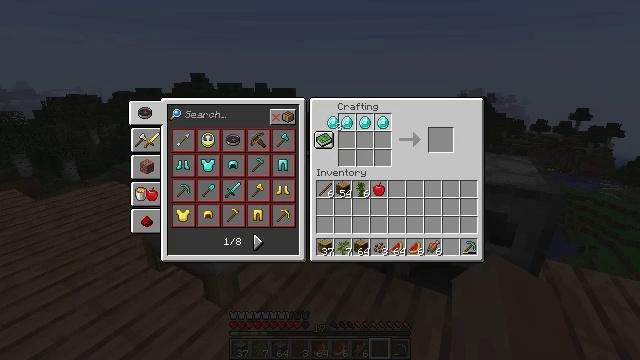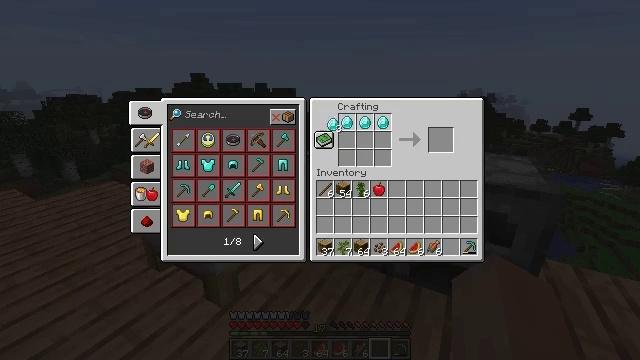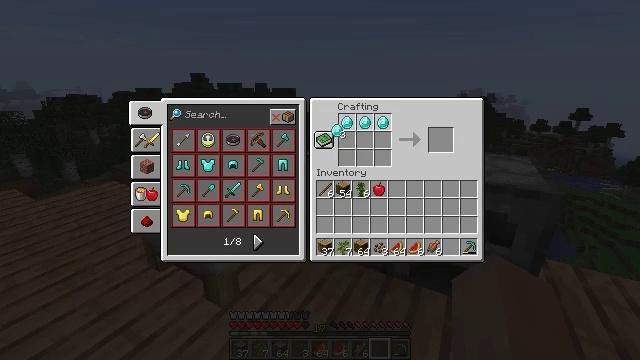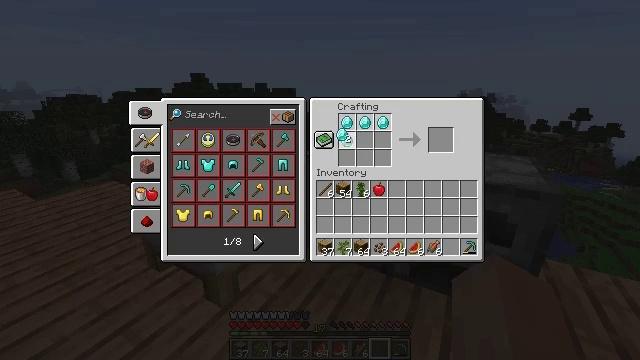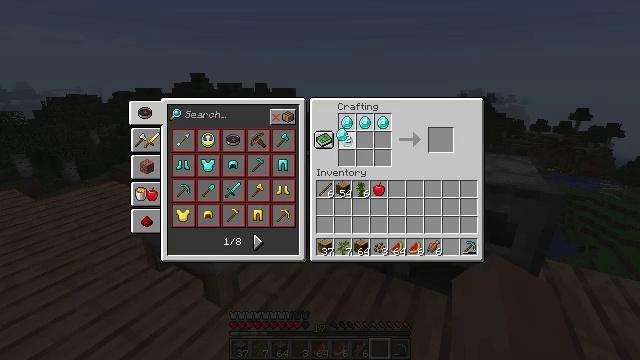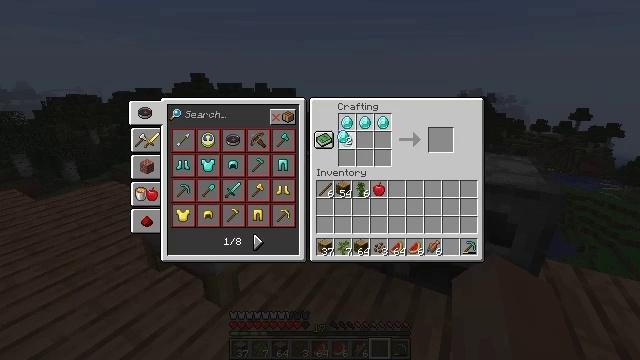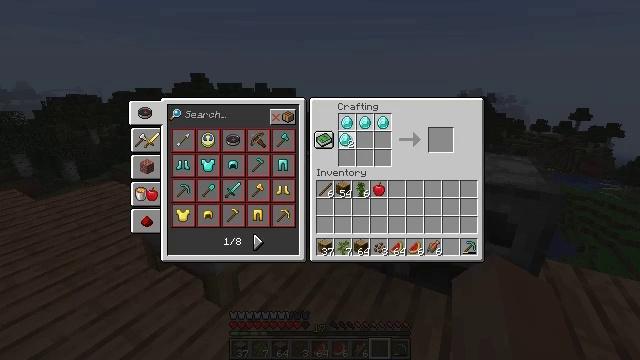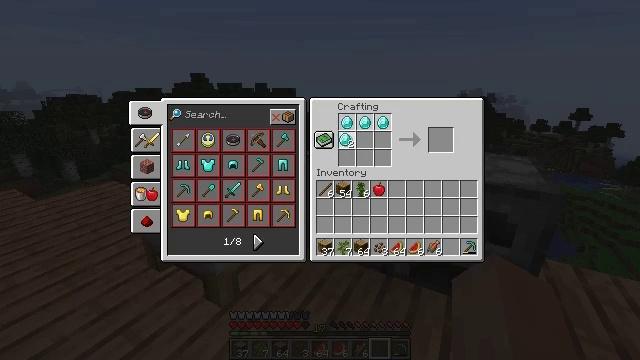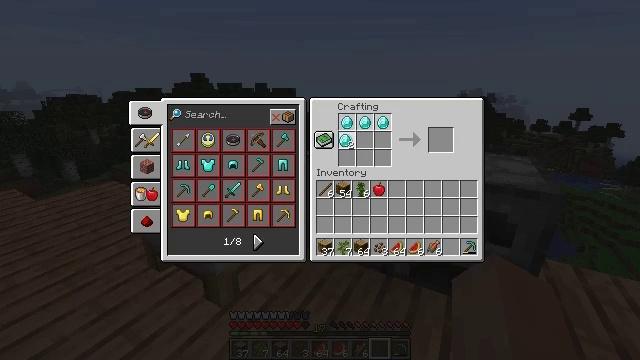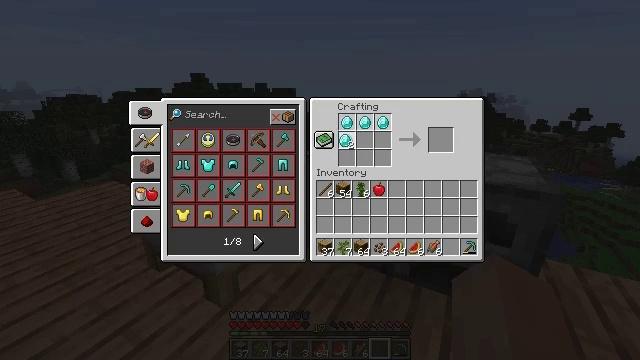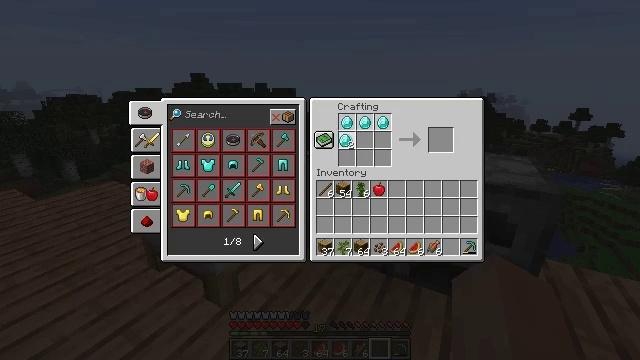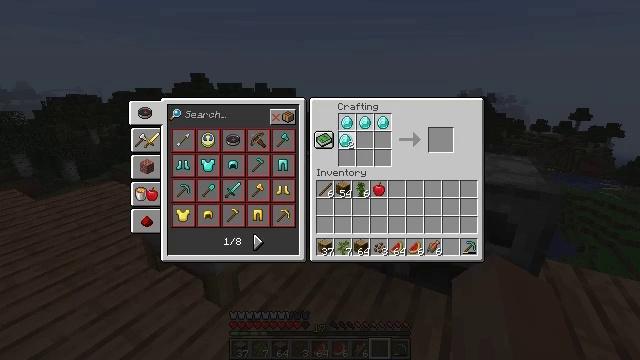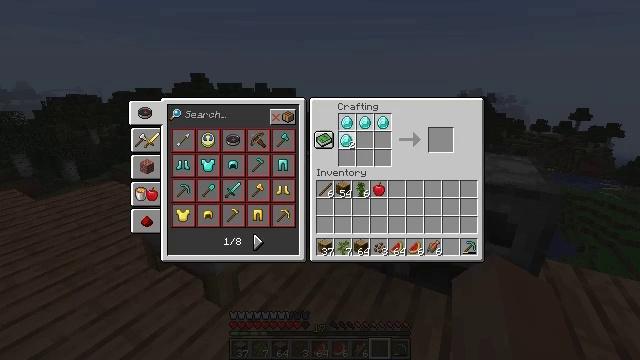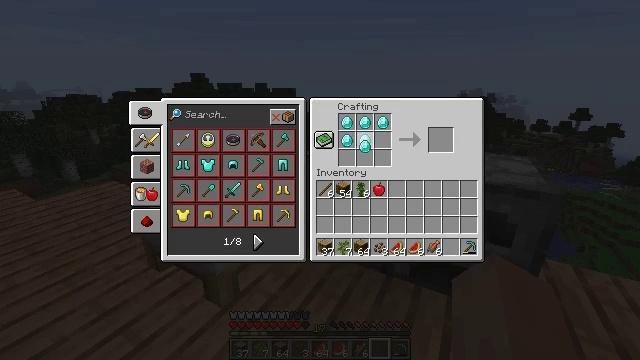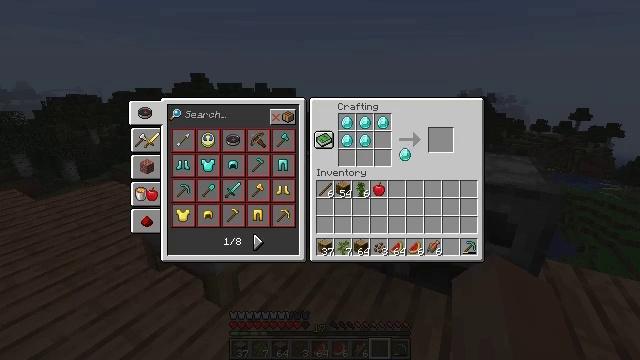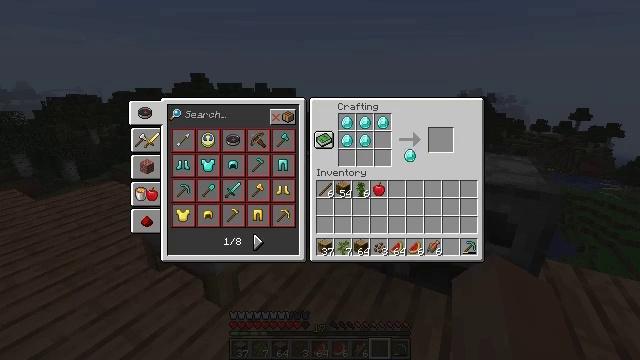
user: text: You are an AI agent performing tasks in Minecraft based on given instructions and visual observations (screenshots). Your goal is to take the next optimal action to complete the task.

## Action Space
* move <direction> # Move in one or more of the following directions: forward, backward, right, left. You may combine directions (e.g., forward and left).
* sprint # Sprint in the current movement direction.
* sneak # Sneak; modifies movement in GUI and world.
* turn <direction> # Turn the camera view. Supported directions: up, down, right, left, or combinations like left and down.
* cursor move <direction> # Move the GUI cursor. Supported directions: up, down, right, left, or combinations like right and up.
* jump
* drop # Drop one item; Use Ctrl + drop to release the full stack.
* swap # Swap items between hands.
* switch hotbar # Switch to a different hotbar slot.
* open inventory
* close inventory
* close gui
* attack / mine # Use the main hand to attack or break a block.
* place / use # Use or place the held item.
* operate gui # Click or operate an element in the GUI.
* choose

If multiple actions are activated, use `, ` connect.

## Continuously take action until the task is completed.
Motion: motion action
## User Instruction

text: Open a crafting table and craft the diamond axe.
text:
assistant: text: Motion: choose
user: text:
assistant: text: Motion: choose
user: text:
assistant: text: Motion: choose
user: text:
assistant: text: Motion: choose
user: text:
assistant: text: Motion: choose
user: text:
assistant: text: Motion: choose
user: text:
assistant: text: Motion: choose
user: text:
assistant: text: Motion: choose
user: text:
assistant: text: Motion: choose
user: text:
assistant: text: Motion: choose
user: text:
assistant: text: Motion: choose
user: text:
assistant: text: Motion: choose
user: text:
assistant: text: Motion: cursor move right
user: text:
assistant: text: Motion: cursor move right and down
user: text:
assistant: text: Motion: no_op
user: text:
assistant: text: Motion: no_op
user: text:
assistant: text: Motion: cursor move up
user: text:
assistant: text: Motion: cursor move left and up
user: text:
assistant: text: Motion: cursor move left
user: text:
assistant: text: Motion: no_op
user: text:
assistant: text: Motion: no_op
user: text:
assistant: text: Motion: sneak
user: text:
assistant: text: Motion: sneak
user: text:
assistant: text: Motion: sneak
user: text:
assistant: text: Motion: sneak
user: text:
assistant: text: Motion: sneak, operate gui
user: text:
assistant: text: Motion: sneak, operate gui
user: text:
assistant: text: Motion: sneak
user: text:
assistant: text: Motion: sneak
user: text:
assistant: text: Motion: sneak